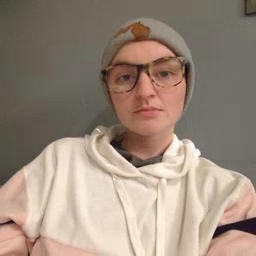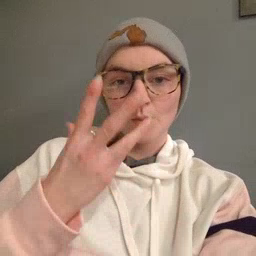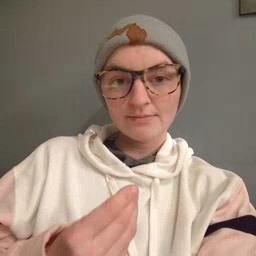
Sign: wet